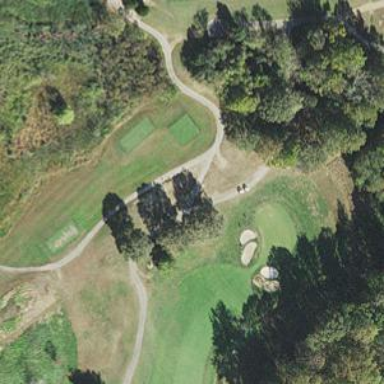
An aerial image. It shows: Service road designated as golf cart path.